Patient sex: M
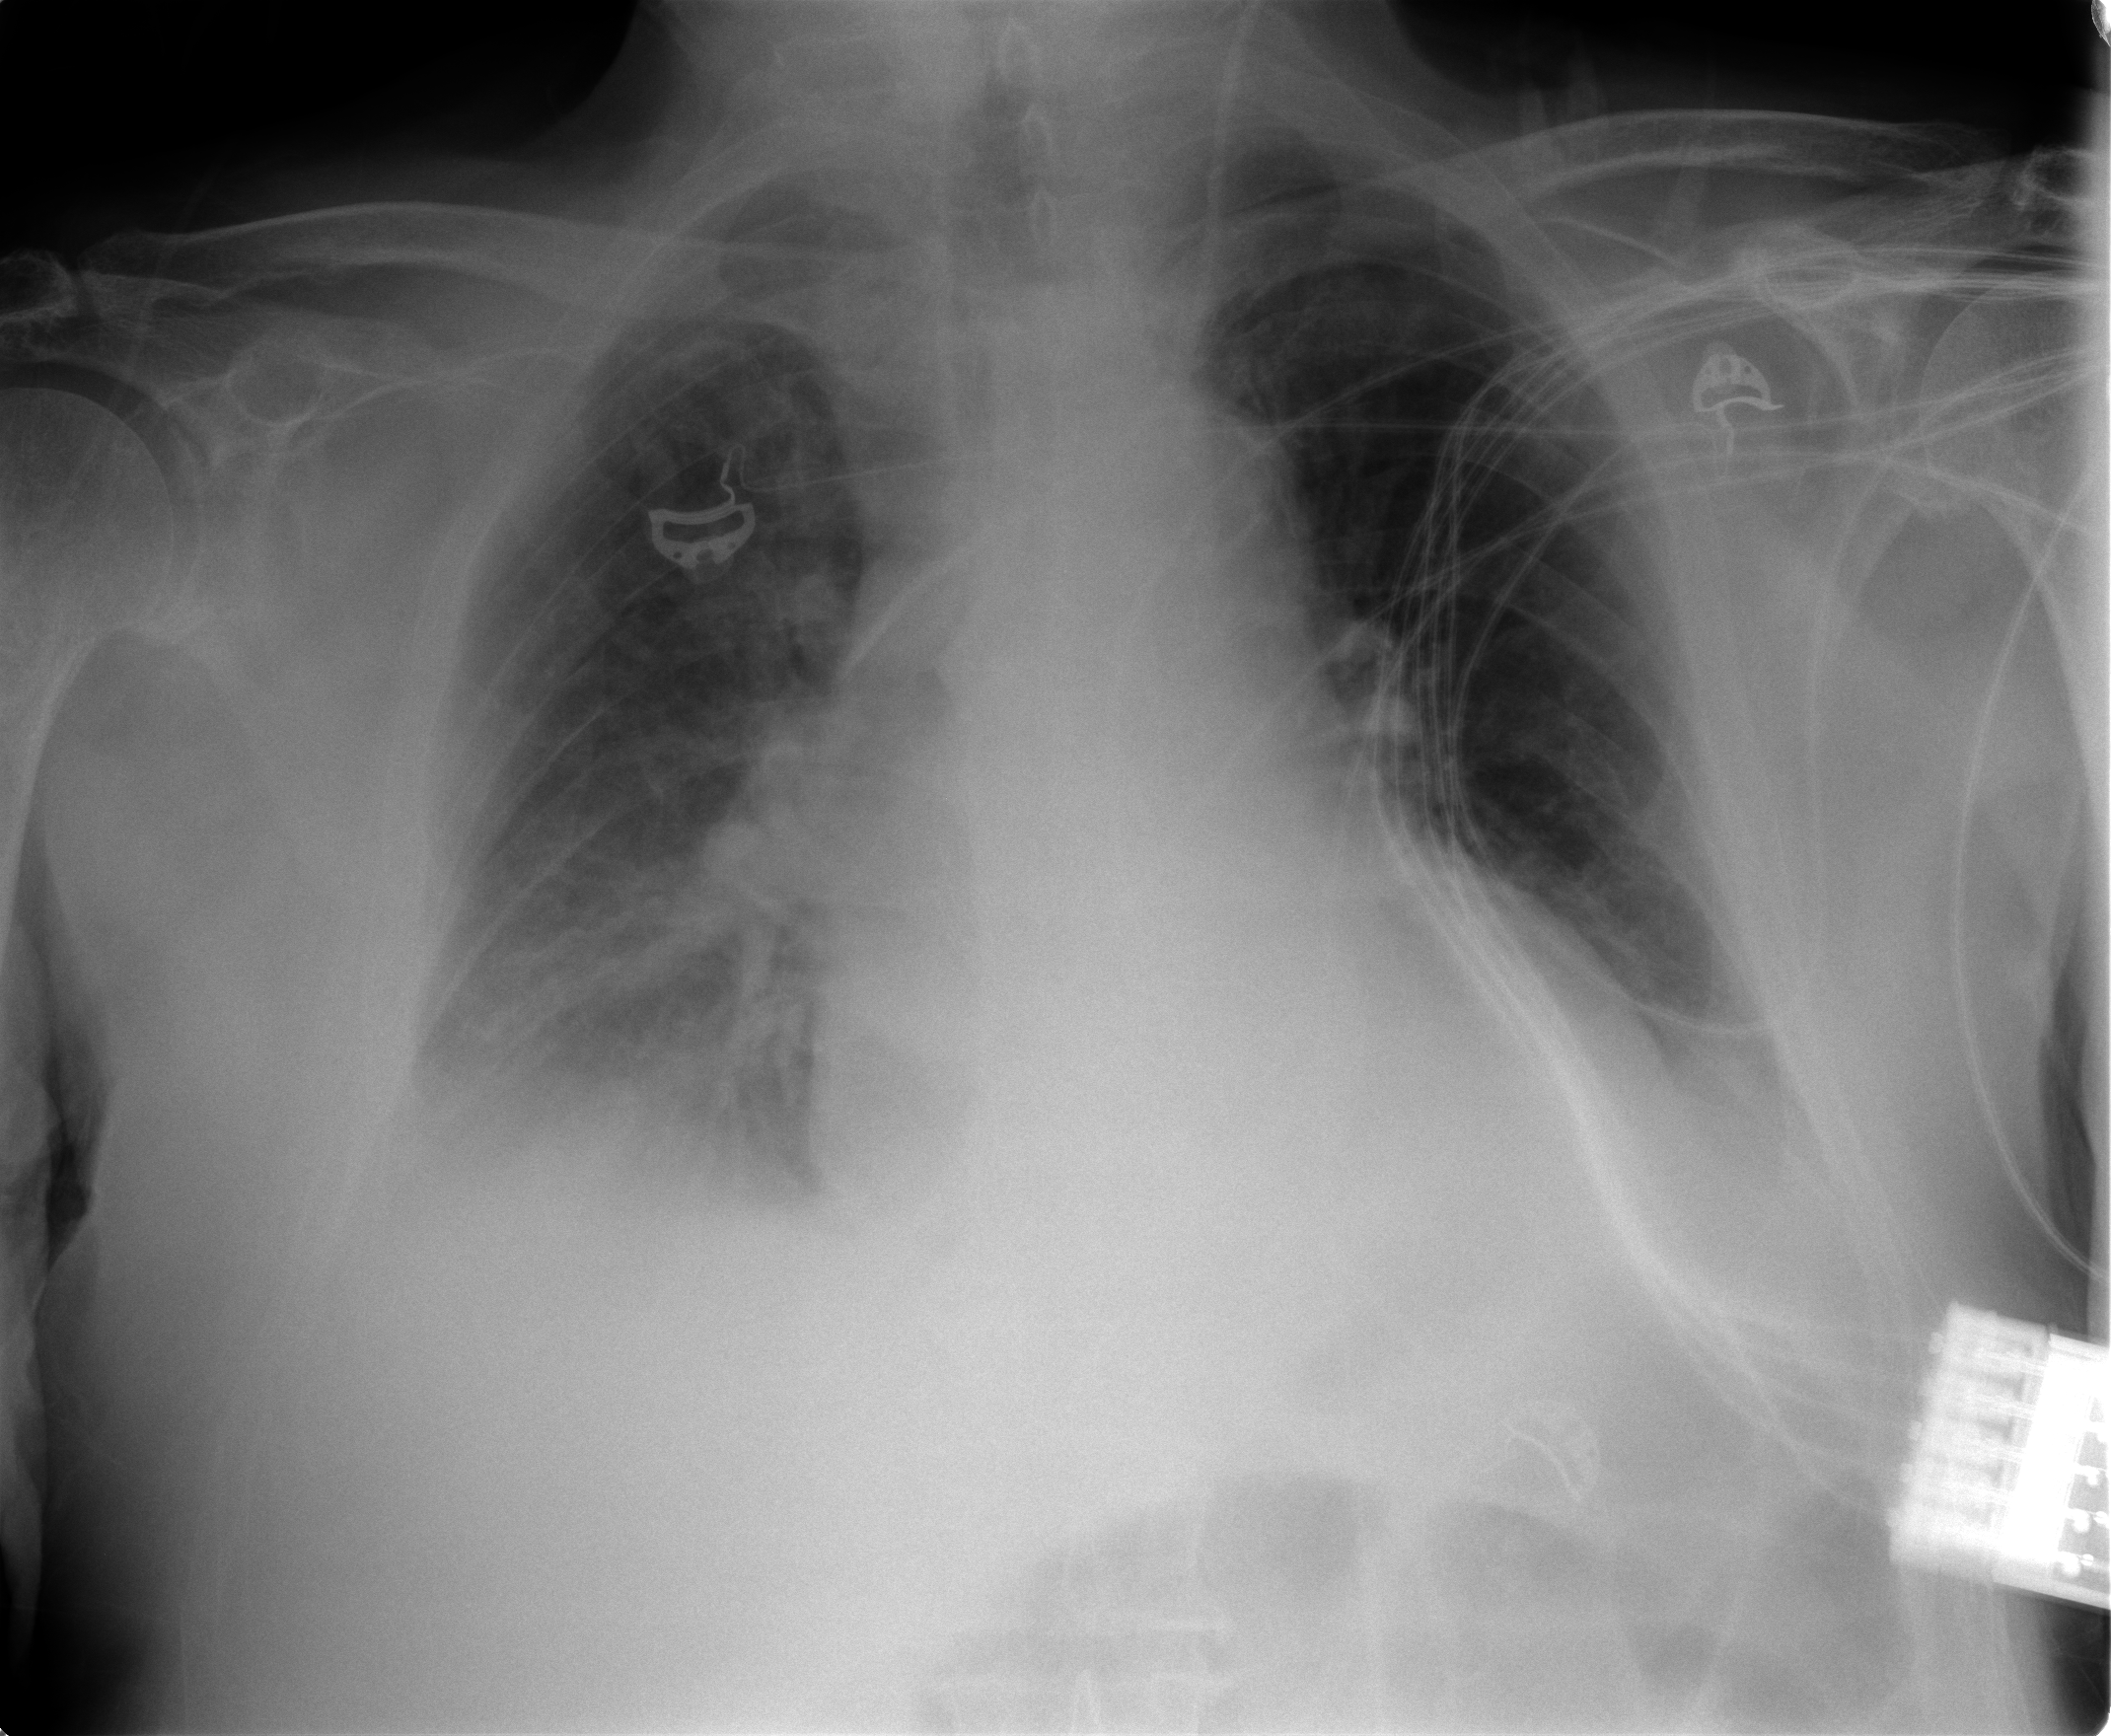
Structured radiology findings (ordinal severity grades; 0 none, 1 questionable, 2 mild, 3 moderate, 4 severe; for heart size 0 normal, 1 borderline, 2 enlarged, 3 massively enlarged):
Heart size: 2
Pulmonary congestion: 2
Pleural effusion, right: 2
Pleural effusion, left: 2
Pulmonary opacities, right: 2
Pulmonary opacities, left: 0
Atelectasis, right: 2
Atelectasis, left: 2